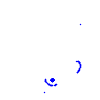
Particle: proton